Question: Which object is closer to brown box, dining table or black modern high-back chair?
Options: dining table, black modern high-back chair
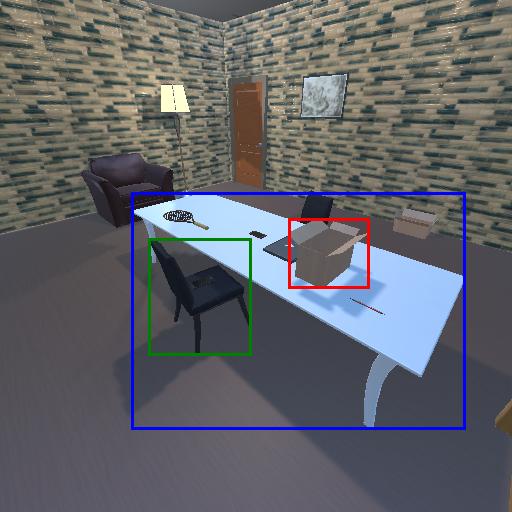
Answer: dining table